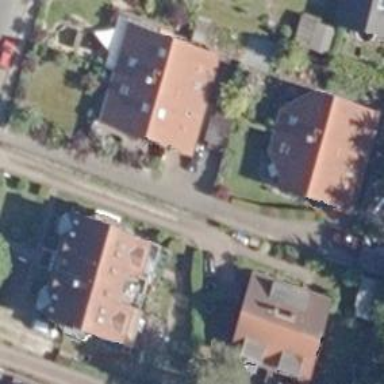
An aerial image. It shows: Gabled roofed house.